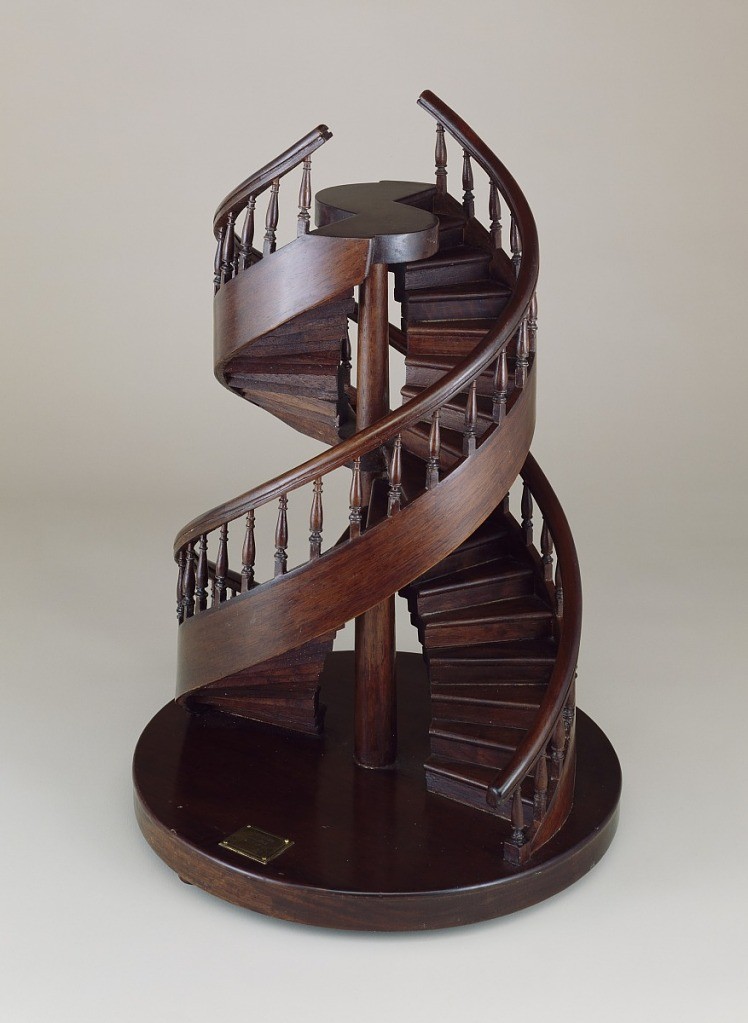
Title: staircase model Double-revolution stairway model
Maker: R. B.
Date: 1850–1900
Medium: cherry (wood)
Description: Double staircase model with double revolutions and banisters.